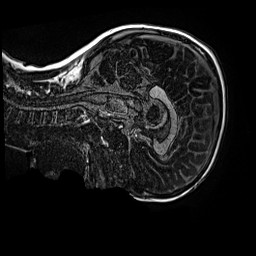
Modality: MP2RAGE
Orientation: sagittal
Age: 9
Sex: male
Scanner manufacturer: siemens
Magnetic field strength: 3 T
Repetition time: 4 s
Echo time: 0.00299 s